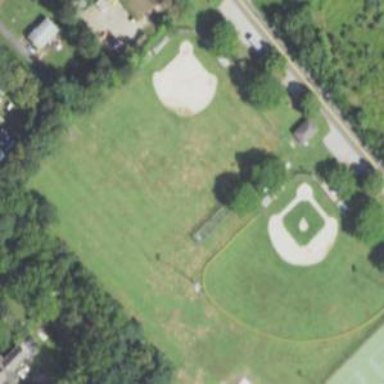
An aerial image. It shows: Baseball pitch for leisure land.